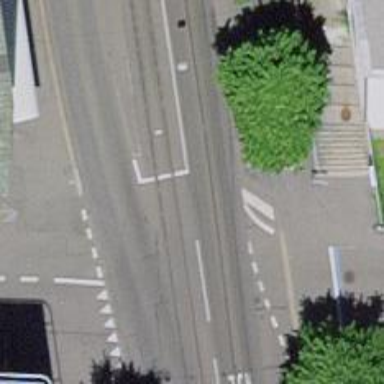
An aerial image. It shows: Secondary road with separate asphalt sidewalk.